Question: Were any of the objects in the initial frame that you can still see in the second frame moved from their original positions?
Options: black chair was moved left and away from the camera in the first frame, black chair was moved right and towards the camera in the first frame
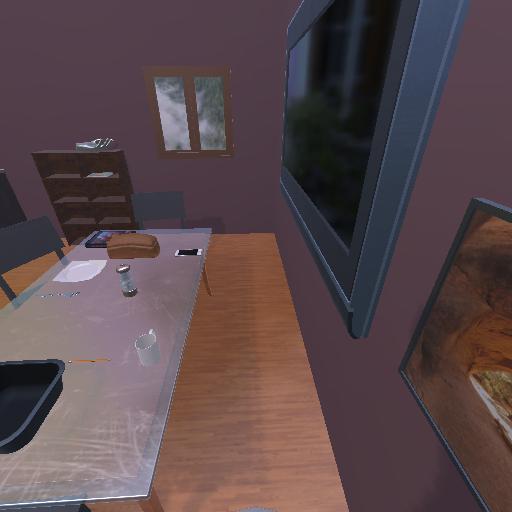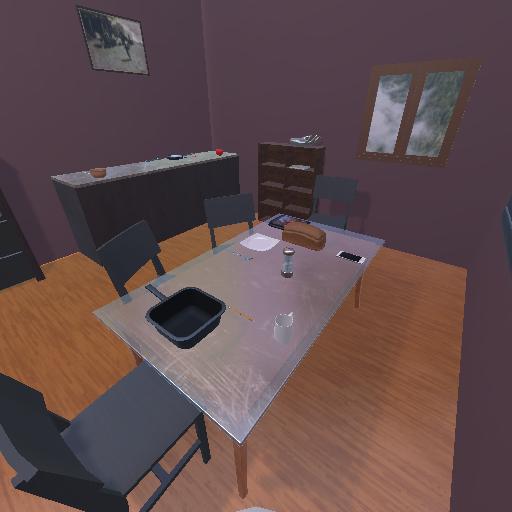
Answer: black chair was moved left and away from the camera in the first frame